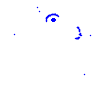
Particle: proton